Три одинаковых невесомых стержня шарнирно закреплены в точках $A$ и $B$, лежащих на одной горизонтали (см. рис.). Расстояние между этими точками в два раза превышает длину стержня. К шарниру $C$ подвешен груз массы $m$.
Какую наименьшую силу нужно приложить к шарниру $D$, чтобы стержень $CD$ был горизонтальным?
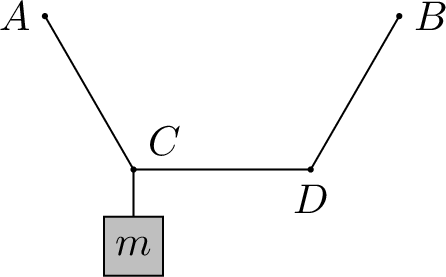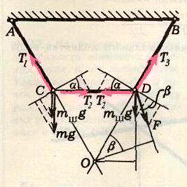
Решение: Поскольку шарнир $C$ находится в равновесии, сумма сил, действующих на него, равна нулю. Следовательно (см. рисунок).$$\left(m+m_ш\right) g \sin \alpha=T_2 \cos \alpha$$где $m_ш$ — масса шарнира. Из условия равновесия шарнира $D$ и условия горизонтальности среднего стержня следует, что $$T_2 \cos \alpha=F \cos \beta+m_ш g \sin \alpha .$$Получаем:$$F=\frac{T_2 \cos \alpha m_{ш} g \sin \alpha}{\cos \beta}-\frac{m g \sin \alpha}{\cos \beta}>m g \sin \alpha.$$Таким образом, минимальная сила $\vec F_{min}$, при которой средний стержень сохраняет горизонтальное положение, равна по абсолютной величине $mg\sin\alpha = mg/2$ и направлена перпендикулярно стержню $BD$.
Ответ: $$F=\frac{mg \sin \alpha}{\cos \beta} \implies F_\mathrm{min} = mg \sin \alpha = mg/2,~ \vec F \bot |BD|$$
Темы:
T, Механика, Статика, Всероссийские, Сила